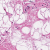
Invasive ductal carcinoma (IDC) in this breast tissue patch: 0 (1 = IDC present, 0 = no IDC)